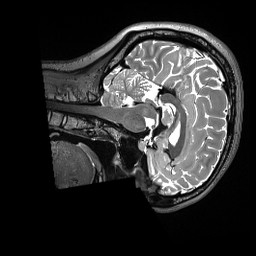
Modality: T2w
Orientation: sagittal
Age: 30
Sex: female
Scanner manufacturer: siemens
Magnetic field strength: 3 T
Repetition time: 3.2 s
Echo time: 0.563 s